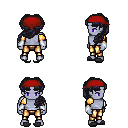
a pixel art fantasy rpg character, male body template, dark elf, purple skin, gold arm armor, gold greaves, raven princess hairstyle, red bandana, white cloth bracers, gray slippers, four views (front, back, left, right), 2x2 character sprite sheet, small pixel art, hard edges, no anti-aliasing